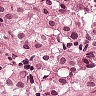
Metastatic tissue present: yes